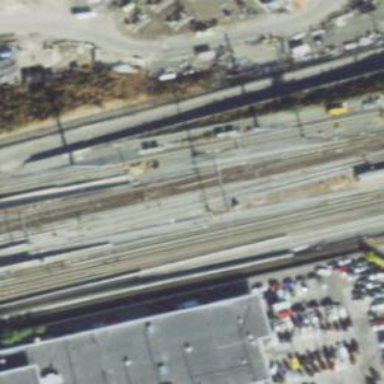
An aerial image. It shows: Electrified railway line.